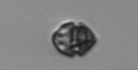
Label: Kryptoperidinium_triquetrum